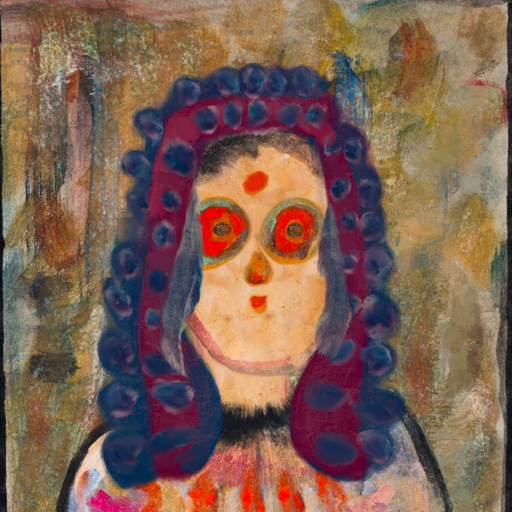
Background: Pipe, Head And Neck Front: Childish, Face Front: Sisters, Bust: Childish, Hair Front: Hill_Girl, Head Accessory: Blank, Second Necklace: Blank, Necklace: Blank, Baby: Blank